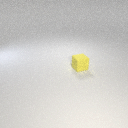
small yellow rubber cube